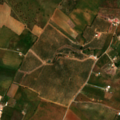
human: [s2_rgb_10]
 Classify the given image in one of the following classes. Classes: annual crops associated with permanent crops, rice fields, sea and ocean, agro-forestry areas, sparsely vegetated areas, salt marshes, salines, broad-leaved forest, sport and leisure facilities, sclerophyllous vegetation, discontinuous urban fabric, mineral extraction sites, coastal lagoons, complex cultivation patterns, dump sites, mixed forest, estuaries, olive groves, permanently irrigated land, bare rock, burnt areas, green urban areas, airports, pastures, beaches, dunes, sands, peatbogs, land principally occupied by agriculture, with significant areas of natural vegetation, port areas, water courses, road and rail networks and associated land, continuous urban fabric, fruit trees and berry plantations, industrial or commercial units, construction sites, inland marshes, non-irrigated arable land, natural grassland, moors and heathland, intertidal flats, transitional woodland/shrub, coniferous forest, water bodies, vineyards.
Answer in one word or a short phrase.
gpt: continuous urban fabric